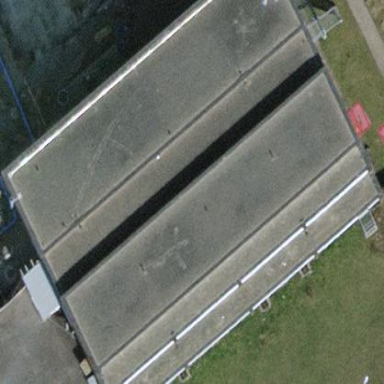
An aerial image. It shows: School building.